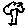
Label: tree